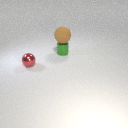
small red metal sphere to the left of small green metal cylinder